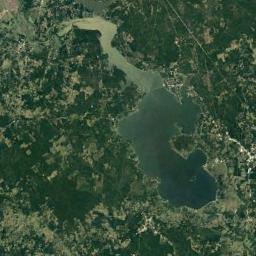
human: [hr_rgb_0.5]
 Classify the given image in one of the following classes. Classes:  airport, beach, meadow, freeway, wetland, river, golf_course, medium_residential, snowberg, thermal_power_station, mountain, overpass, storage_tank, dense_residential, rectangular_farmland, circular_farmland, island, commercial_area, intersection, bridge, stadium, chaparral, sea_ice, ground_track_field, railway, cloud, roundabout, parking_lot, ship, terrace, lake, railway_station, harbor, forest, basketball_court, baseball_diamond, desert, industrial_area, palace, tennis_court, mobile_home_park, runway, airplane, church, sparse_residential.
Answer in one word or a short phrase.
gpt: lake